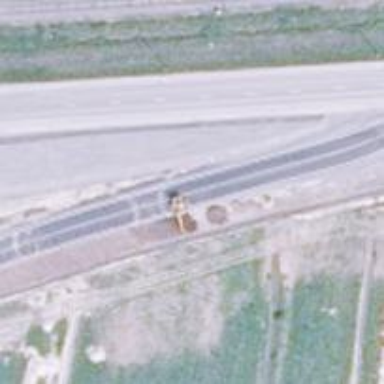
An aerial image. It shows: Primary link road with asphalt surface.